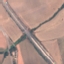
Label: Highway